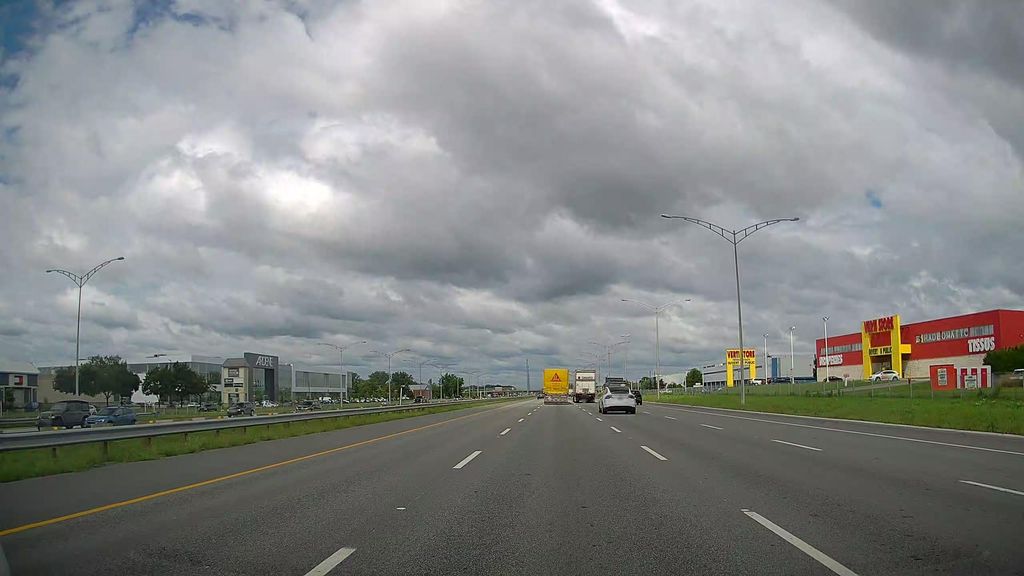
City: montreal